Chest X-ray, AP view. Patient: 76 years old, sex M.
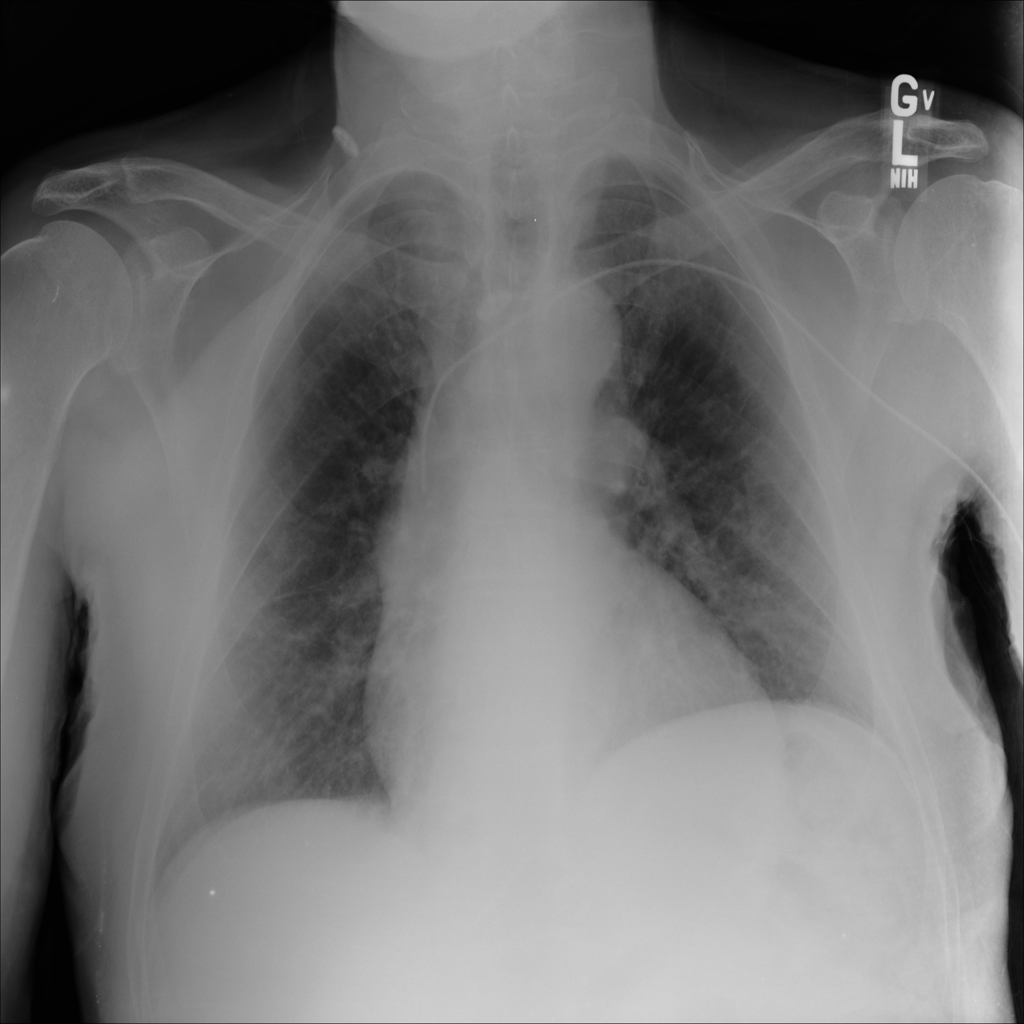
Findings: No Finding